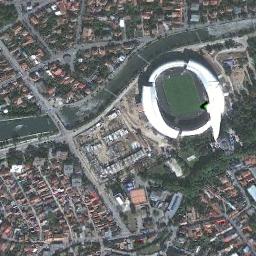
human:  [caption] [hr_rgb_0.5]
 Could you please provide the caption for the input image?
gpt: Many buildings of different shapes are beside the stadium .

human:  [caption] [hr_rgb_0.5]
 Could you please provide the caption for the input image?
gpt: The circular stadium is enclosed between the residential area and the vegetation, Next to the river .

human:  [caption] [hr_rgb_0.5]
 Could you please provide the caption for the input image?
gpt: The stadium is next to some buildings and a river .

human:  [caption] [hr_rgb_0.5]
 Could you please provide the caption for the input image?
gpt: The roof of this stadium is pure white .

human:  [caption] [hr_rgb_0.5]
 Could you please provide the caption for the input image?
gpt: There are many buildings around the stadium with a white roof .